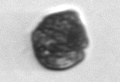
Label: Scrippsiella